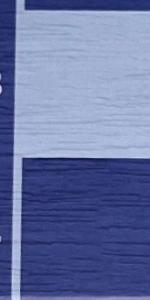
Label: Empty